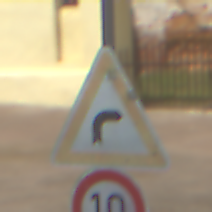
Verkehrszeichen: KurveRechts
Zusatzzeichen unten: Geschwindigkeit10
Umgebung: Outdoor, Suburban
Tageszeit: Midday
Wetter: PartlyCloudy
Licht: Natural
Jahreszeit: NotSpecified
Kontrast: HighContrast